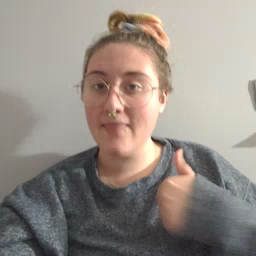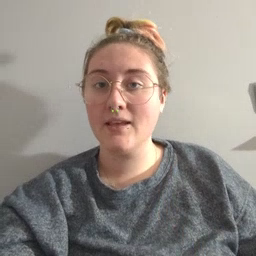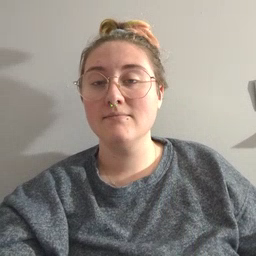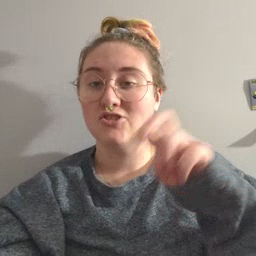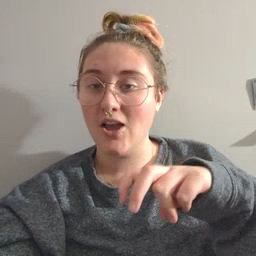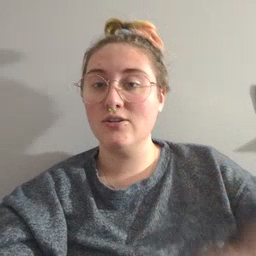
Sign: chair